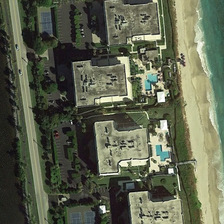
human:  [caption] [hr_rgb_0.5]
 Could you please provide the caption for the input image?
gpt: several buildings with swimming pools are meadow a beach .

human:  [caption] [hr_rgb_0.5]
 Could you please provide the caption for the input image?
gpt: several buildings with swimming pools are meadow a beach .

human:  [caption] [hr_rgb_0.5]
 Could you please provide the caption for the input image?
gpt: several buildings with swimming pools are meadow a beach .

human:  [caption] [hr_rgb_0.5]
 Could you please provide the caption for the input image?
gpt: several buildings with swimming pools are meadow a beach .

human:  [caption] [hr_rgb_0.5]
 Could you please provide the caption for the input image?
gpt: several buildings with swimming pools are meadow a beach .